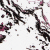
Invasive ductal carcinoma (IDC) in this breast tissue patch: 0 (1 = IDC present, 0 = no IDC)